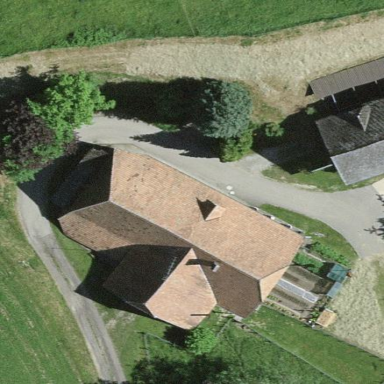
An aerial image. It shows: Farm building.